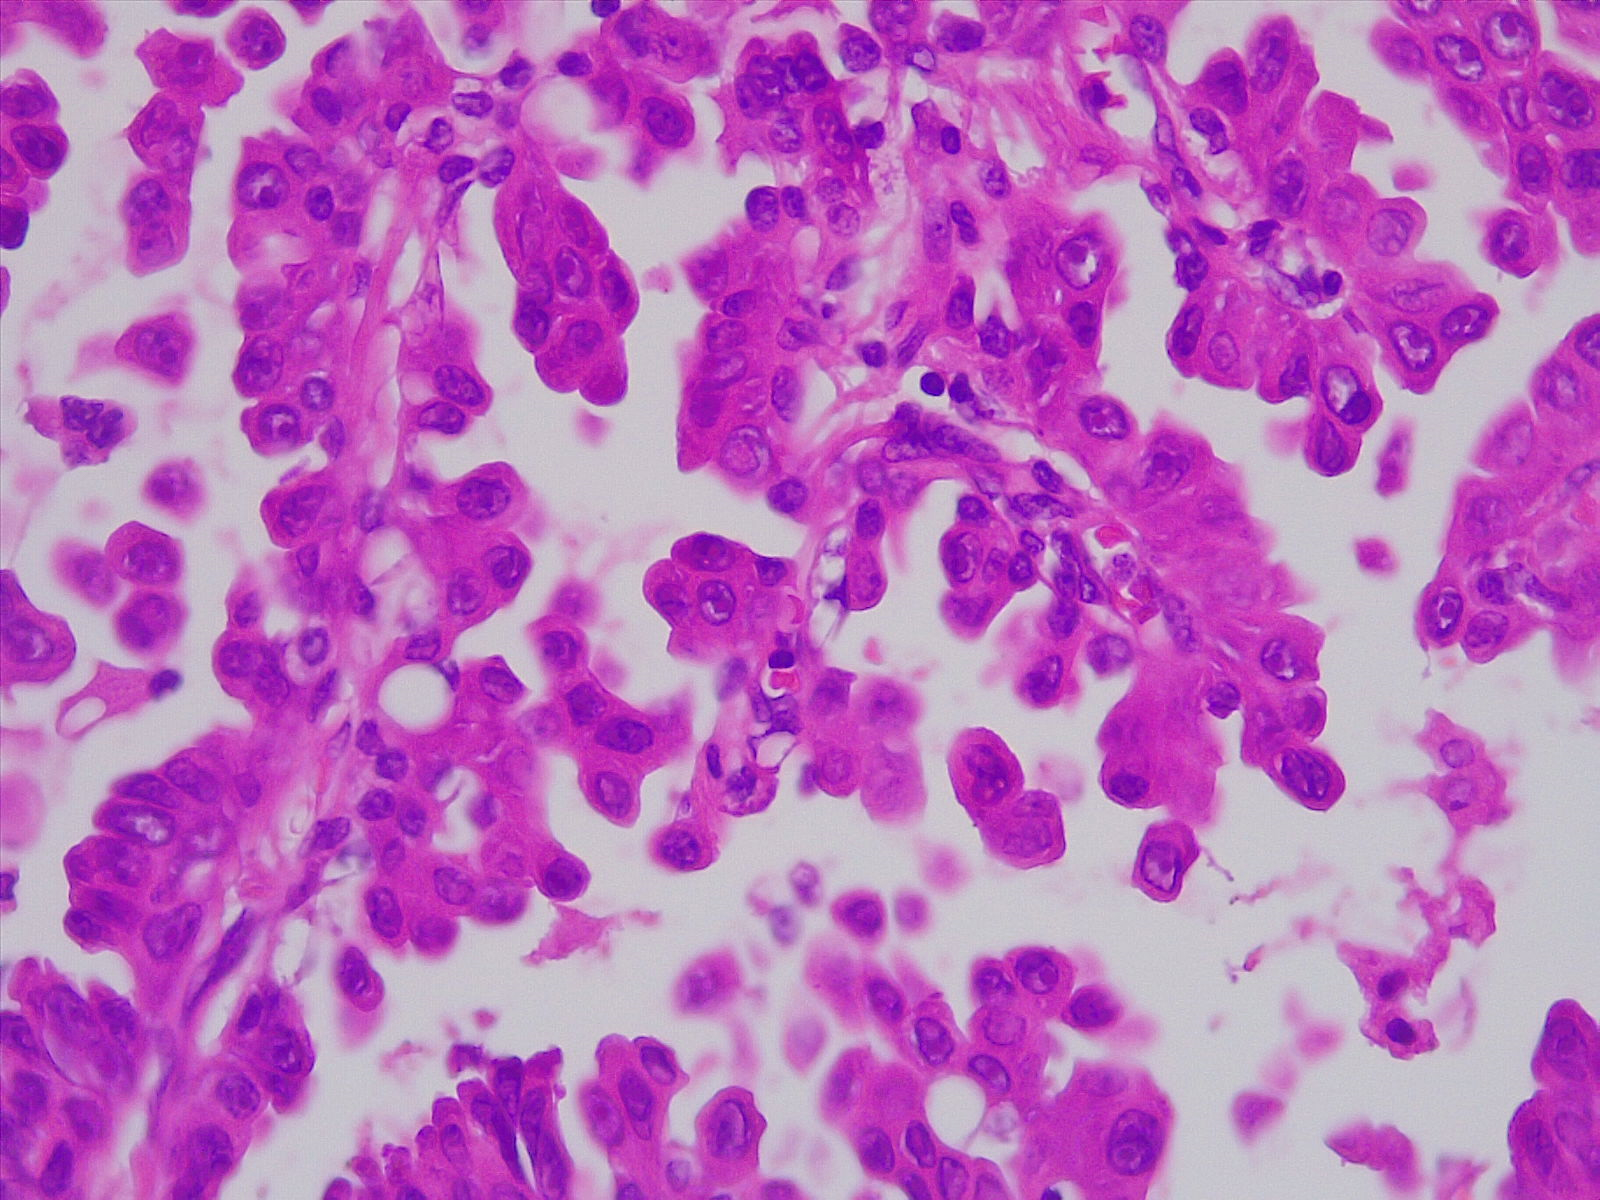
Label: lung adenocarcinoma, well differentiated